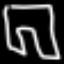
Label: pants